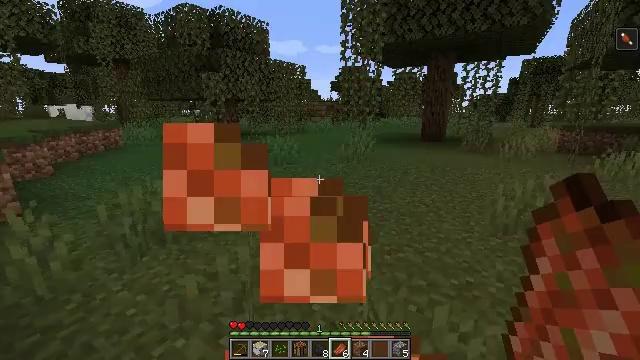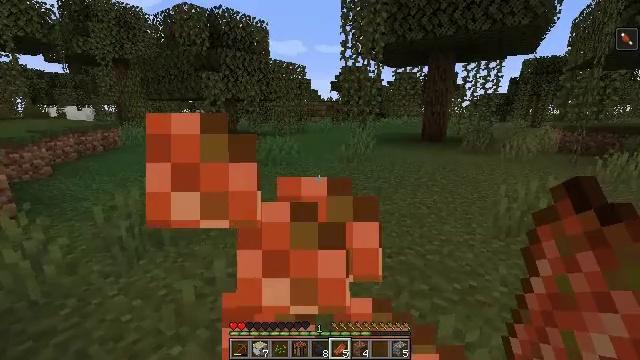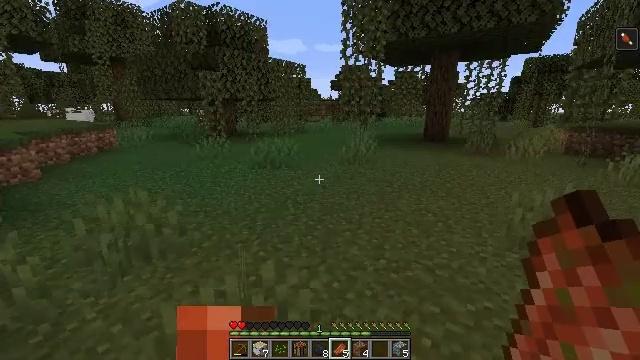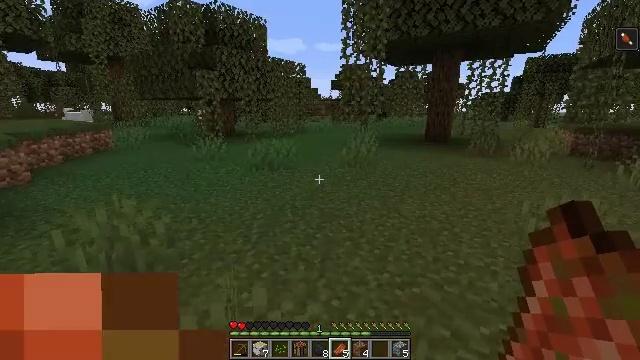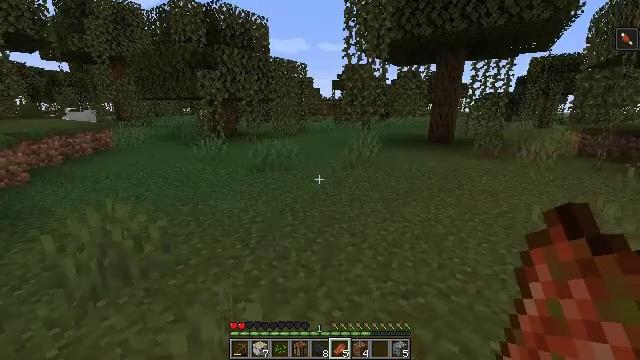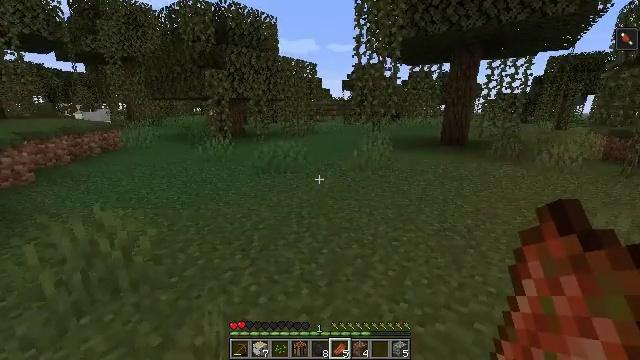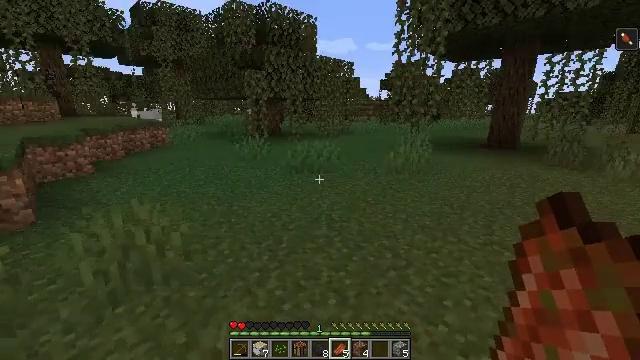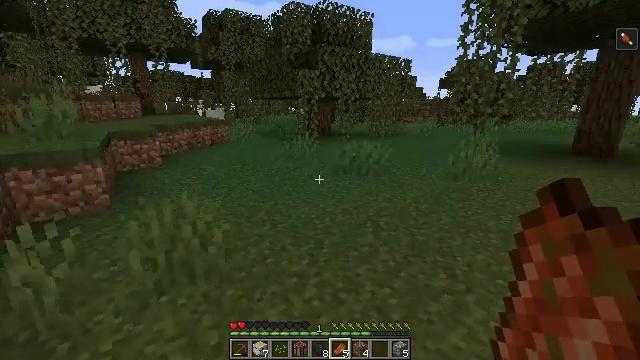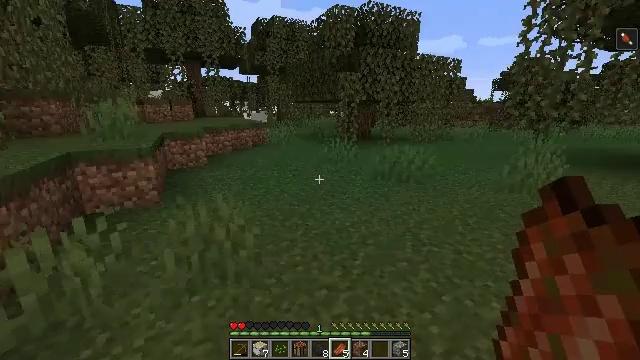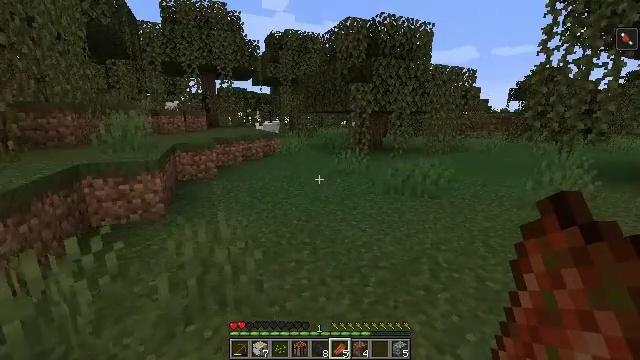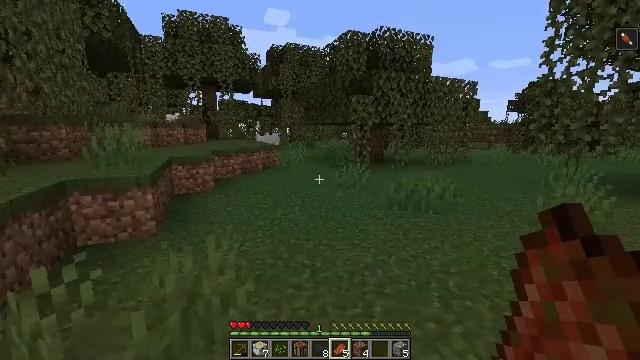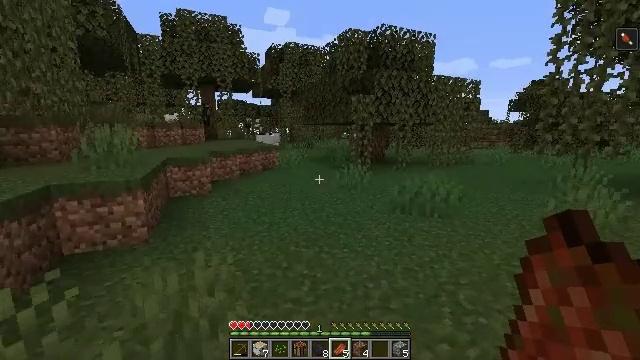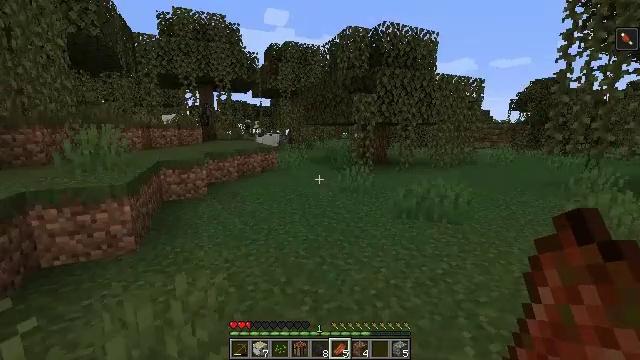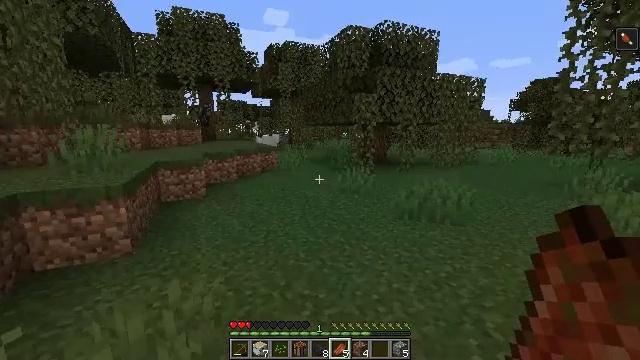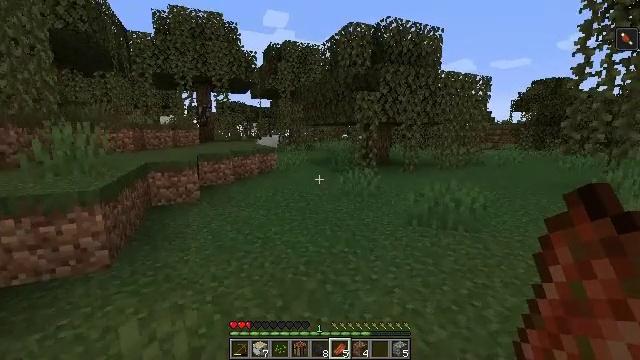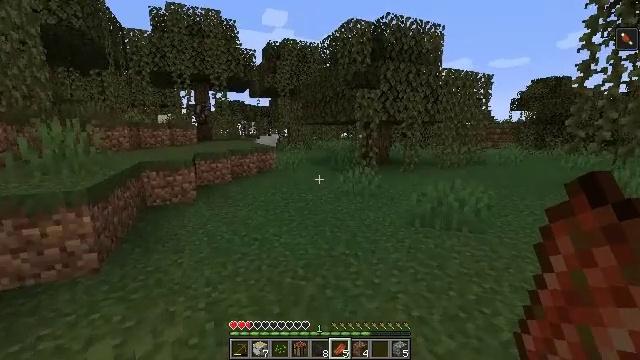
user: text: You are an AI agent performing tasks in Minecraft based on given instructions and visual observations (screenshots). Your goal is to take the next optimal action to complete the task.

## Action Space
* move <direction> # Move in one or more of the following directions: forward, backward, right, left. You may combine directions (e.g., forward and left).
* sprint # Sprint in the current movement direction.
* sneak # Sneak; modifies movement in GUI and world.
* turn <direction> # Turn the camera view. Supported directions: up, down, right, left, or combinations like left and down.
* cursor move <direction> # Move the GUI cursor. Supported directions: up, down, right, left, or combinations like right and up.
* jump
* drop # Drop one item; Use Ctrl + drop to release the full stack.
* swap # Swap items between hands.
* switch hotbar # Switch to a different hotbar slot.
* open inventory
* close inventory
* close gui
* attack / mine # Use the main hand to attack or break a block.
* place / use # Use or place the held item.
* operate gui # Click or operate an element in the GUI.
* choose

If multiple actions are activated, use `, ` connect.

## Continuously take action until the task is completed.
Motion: motion action
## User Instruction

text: Gather the blue orchid in the field.
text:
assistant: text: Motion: move forward, use / place
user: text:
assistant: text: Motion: move forward, use / place
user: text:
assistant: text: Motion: move forward
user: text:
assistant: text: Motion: move forward
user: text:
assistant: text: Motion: move forward, turn left
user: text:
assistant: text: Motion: move forward, turn left
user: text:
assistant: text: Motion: move forward, turn left
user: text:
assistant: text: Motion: move forward, turn left
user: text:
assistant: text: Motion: move forward, turn left and up
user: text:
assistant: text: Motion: move forward, turn up
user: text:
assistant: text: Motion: move forward
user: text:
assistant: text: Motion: move forward
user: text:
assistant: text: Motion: move forward
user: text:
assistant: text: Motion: move forward
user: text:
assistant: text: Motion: move forward
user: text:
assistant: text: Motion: move forward
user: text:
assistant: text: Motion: move forward
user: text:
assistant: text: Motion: move forward
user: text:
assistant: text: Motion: move forward
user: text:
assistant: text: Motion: move forward
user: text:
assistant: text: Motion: move forward
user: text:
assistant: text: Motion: move forward
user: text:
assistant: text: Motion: move forward
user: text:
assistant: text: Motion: move forward
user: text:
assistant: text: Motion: move forward
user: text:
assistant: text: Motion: move forward
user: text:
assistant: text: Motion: move forward
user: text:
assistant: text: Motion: move forward
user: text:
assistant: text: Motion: move forward
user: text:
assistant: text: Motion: move forward